Question: I am working with historical data, and I want to store the data that had been the same the LAST 20 times per ID
So I have a table like this, order with date DESC: ( I want to add somehow this COUNT column)
'''
id flight_code src_terminal departure_at COUNT
0 YW-MAD-BOD 4 2019-11-13 0
1 YW-MAD-BOD 4 2019-11-13 1
2 YW-MAD-BOD 4 2019-11-10 2
3 YW-MAD-BOD 4 2019-11-09 3
4 YW-MAD-BOD 4 2019-11-08 4
5 YW-MAD-BOD 4 2019-11-08 5
6 YW-MAD-BOD 4 2019-11-07 6
7 YW-MAD-BOD 4 2019-11-07 7
8 YW-MAD-BOD 5 2019-11-06 0
9 YW-MAD-BOD 4 2019-11-05 0
44 XQ-ADB-AYT D 2019-11-13 0
45 XQ-ADB-AYT D 2019-11-12 2
46 XQ-ADB-AYT D 2019-11-11 3
47 XQ-ADB-AYT D 2019-11-10 4
48 XQ-ADB-AYT D 2019-11-10 5
49 XQ-ADB-AYT D 2019-11-09 6
'''
So I want to go row by row, checking if the flight_code is = to the previous row flight_code, if yes, check if the src_terminal is = to the previous src_terminal and sum +1
And later when I have this column, I want t filter then ones that had more than 20 times the same terminal
I tried this but it doesnt seem to work:
'''
for i in range(2,len(df)):
x=0
count=[]
while (df.flight_code.loc[i] == df.flight_code.loc[i-1]) & (df.src_terminal.loc[i] == df.src_terminal.loc[i-1]):
x=x+1
count.append[x]
if (df.flight_code.loc[i] != df.flight_code.loc[i-1]):
break
'''
How may I approach this to get only a list of flight codes were the src_terminal been the same from the first date (the most recent) to more than 20? Here is a graphic example of the ones I need to keep:

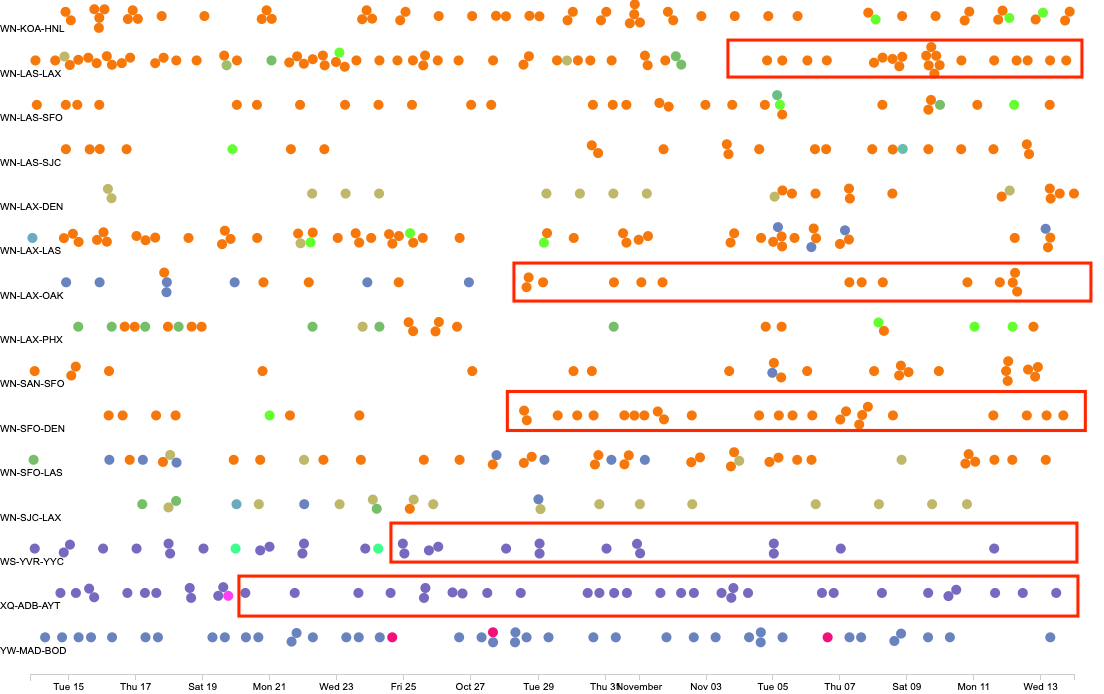
Answer: Use <URL>:
'''
groups=df[['flight_code','src_terminal']].ne(df[['flight_code','src_terminal']].shift()).cumsum().sum(axis=1)
df['COUNT']=df.groupby(groups).cumcount()
print(df)
id flight_code src_terminal departure_at COUNT
0 0 YW-MAD-BOD 4 2019-11-13 0
1 1 YW-MAD-BOD 4 2019-11-13 1
2 2 YW-MAD-BOD 4 2019-11-10 2
3 3 YW-MAD-BOD 4 2019-11-09 3
4 4 YW-MAD-BOD 4 2019-11-08 4
5 5 YW-MAD-BOD 4 2019-11-08 5
6 6 YW-MAD-BOD 4 2019-11-07 6
7 7 YW-MAD-BOD 4 2019-11-07 7
8 8 YW-MAD-BOD 5 2019-11-06 0
9 9 YW-MAD-BOD 4 2019-11-05 0
10 44 XQ-ADB-AYT D 2019-11-13 0
11 45 XQ-ADB-AYT D 2019-11-12 1
12 46 XQ-ADB-AYT D 2019-11-11 2
13 47 XQ-ADB-AYT D 2019-11-10 3
14 48 XQ-ADB-AYT D 2019-11-10 4
15 49 XQ-ADB-AYT D 2019-11-09 5
'''
---
'''
print(groups)
0 2
1 2
2 2
3 2
4 2
5 2
6 2
7 2
8 3
9 4
10 6
11 6
12 6
13 6
14 6
15 6
dtype: int64
'''